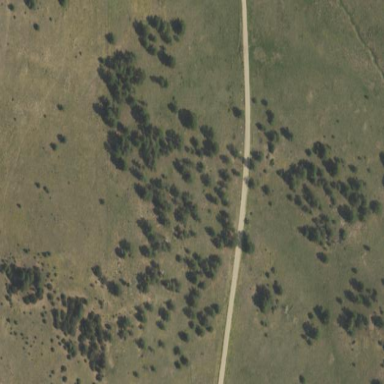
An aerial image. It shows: Woodland filled with evergreen needle-leaved trees.